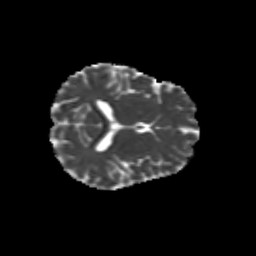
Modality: MD
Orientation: axial
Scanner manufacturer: siemens
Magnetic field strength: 3 T
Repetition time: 9.2 s
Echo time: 0.084 s